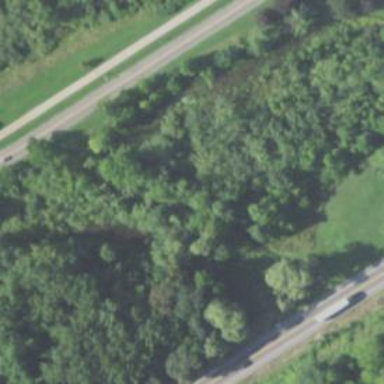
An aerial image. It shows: Culvert tunnel.